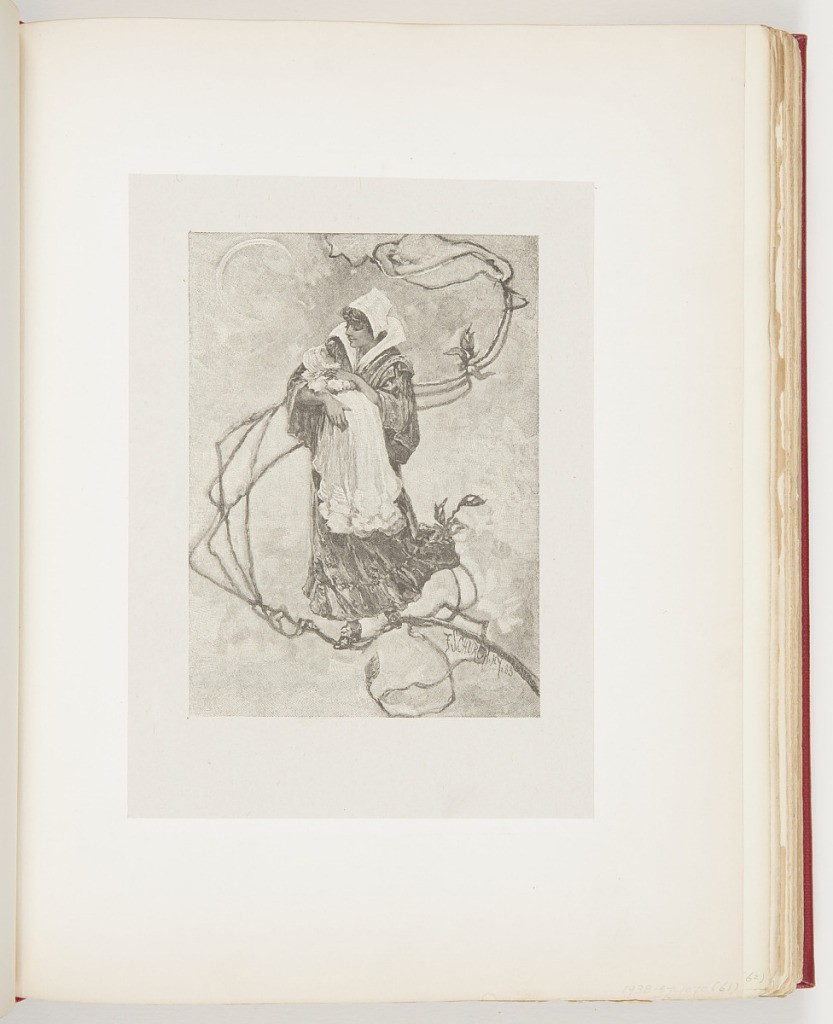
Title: The Seven Ages of Man, Illustration for Publisher's Weekly (XXVI, No. 668, November 15, 1884, p. 138)
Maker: Frederick Stuart Church, American, 1842–1924
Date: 1883-1884
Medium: Etching on paper
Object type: Ephemera
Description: Center, woman in long cloak and bonnet cradling infant, standing on tree branch. Infant in long white christening gown and bonnet, stares at mother. Upper left, outline of moon.